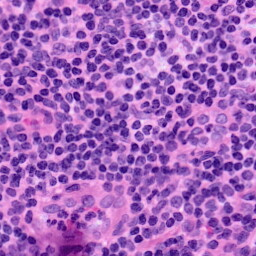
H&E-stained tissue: LymphNode